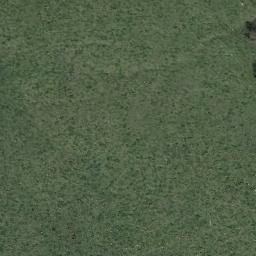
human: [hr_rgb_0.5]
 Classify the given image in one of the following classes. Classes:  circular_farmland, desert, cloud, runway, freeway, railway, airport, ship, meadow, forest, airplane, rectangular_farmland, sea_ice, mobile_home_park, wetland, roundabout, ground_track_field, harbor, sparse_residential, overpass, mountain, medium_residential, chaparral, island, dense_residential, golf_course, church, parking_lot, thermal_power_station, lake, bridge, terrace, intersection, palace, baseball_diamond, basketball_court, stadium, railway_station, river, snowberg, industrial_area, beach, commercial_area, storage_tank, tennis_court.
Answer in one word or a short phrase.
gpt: meadow